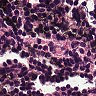
Metastatic tissue present: no